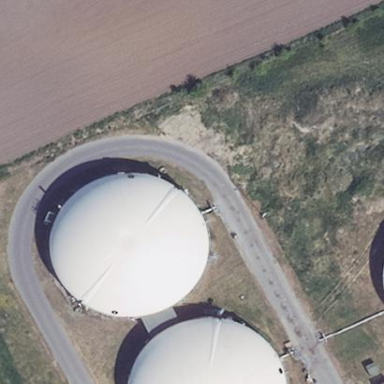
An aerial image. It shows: Storage tank that is man-made.